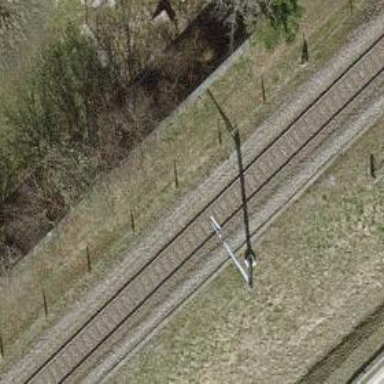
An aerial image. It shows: Catenary mast for power lines.